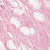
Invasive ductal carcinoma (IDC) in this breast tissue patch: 0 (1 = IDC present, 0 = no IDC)